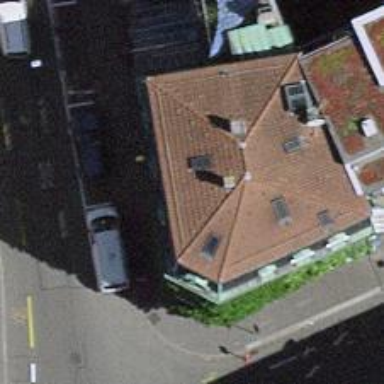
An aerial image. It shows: Restaurant.